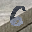
Label: 6